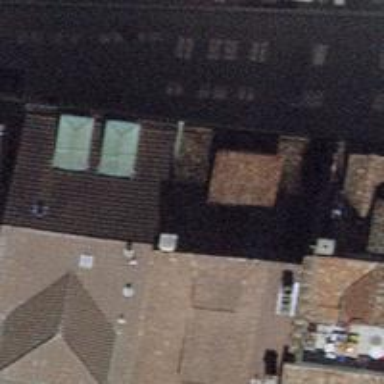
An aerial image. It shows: Restaurant.